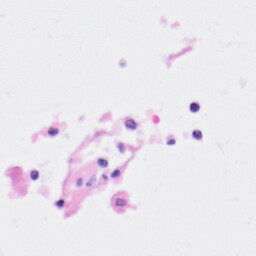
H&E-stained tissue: Kidney